Question: That Metadata error is what I get when I browse to the service in a browser. I am not consuming it with a client
and Yes.. I added '<serviceMetadata httpGetEnabled="True"/>', and I have a mex endpoint defined
but it still won't work..
So I created a barebones service to host on IIS7. Fresh install of Windows 7 and VS2010.
I had followed the instructions of this page to the letter:
<URL>
I'm convinced that this has to be some sort of configuration issue with IIS7 but and not sure. Here's my service setup:
EDIT:
I tried accessing the service with svcutil and got the following error:
'''
The remote server returned an error: (415) Cannot process the message because the content type 'application/soap+xml; charset=utf-8' was not the expected type 'text/xml; charset=utf-8'..
'''
it also says: 'The HTML document does not contain Web service discovery information.'
not sure how to resolve it, however..
.svc file:
'<%@ServiceHost language="C#" Debug="true" Service="DestructionServices.TacticalNukeSVC'"%>
.cs file (located in the C:\Development\HostedDestructionServices\App_Code folder):
'''
using System;
using System.ServiceModel;
namespace DestructionServices
{
[ServiceContract]
public interface INukeInterface
{
[OperationContract]
string FireMissile();
[OperationContract]
string DirectFire(double x, double y, double z);
[OperationContract]
void EnterCoordinates(double x, double y, double z);
}
public class TacticalNukeSVC : INukeInterface
{
public string FireMissile()
{
return "Boom";
}
public void EnterCoordinates(double x, double y, double z)
{
//bah, who cares about coordinates..
}
public string DirectFire(double x, double y, double z)
{
return "Fired at: " + x + ", " + y + ", " + z;
}
}
}
'''
Web.Config:
'''
<?xml version="1.0" encoding="utf-8"?>
<configuration>
<system.serviceModel>
<services>
<service name="DestructionServices.Destro" behaviorConfiguration="MetadataBehavior">
<endpoint address="" binding="wsHttpBinding" contract="DestructionServices.INukeInterface" />
<endpoint address="mex" binding="mexHttpBinding" contract="IMetadataExchange" />
</service>
</services>
<behaviors>
<serviceBehaviors>
<behavior name="MetadataBehavior">
<serviceDebug includeExceptionDetailInFaults="True" httpHelpPageEnabled="True" />
<serviceMetadata httpGetEnabled="True"/>
</behavior>
</serviceBehaviors>
</behaviors>
</system.serviceModel>
</configuration>
'''

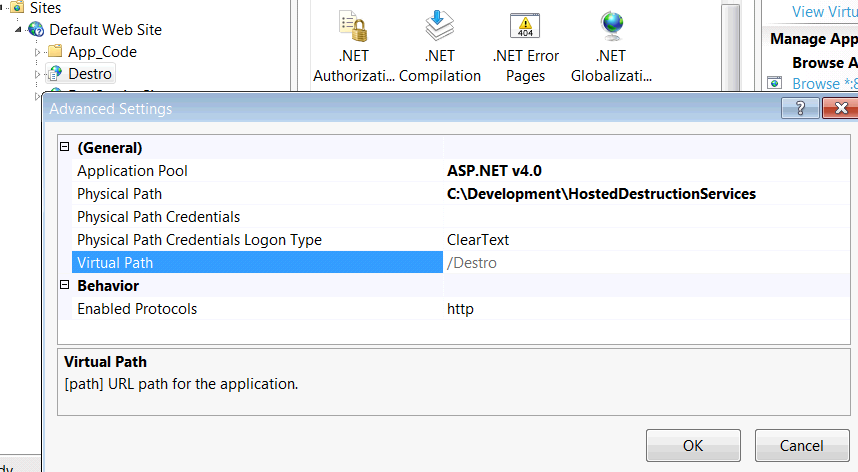
Answer: Your code and config seems fine - except for one little point:
In your '<service>' tag, you have defined a name that doesn't seem to correspond to the class that actually implements your service:
'''
<service name="DestructionServices.Destro" ......>
**************************
'''
but your class is:
'''
namespace DestructionServices
{
.....
public class TacticalNukeSVC : INukeInterface
{
'''
Those names need to match! The 'name=' attribute on the '<service>' tag in config exactly what your service class is called - fully qualified, including namespace - so in your case here, it should be:
'''
<service name="DestructionServices.TacticalNukeSVC" ......>
'''